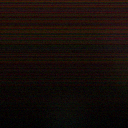
Screen state: off